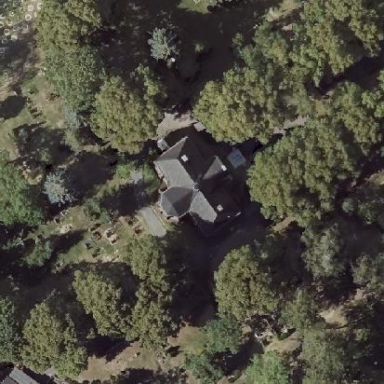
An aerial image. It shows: Chapel building.